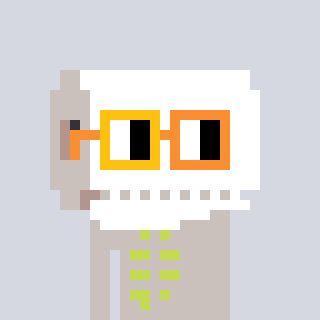
a pixel art character with square yellow and orange glasses, a toiletpaper-full-shaped head and a foggrey-colored body on a cool background